Question: I am using the Membership provider on a MVC Razor website.
After the customer creates an account and then logs in, I need to make sure they add a system account(s) to their login otherwise the following pages will have issues.
Here is what my page looks like:

As you can see, they can click on any of the tabs at the top and circumvent this screen.
What is the best way to handle this?
Should I disable the tabs? If so, where would I disable them? Or should I do a check on each page and redirect them back to this page?
Thanks for the help!
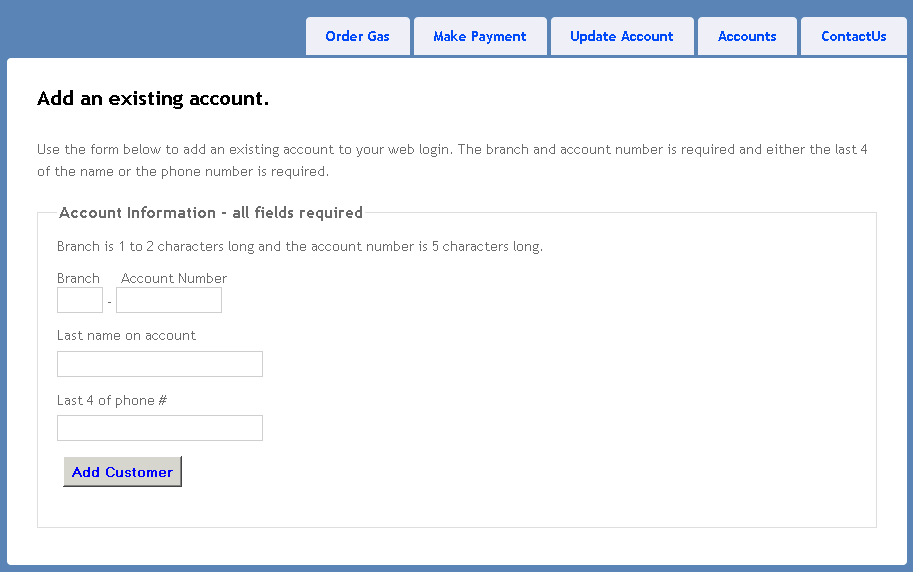
Answer: Use 'RedirectToAction()' if they have not created one e.g.
'''
public ActionResult OrderGas(){
// do check here to see if they have system account
if (!hasSystemAccount()){
// this will re-display the add another account page each time
return RedirectToAction("AddAnotherAccountAction");
}
//other wise continue;
return view("OrderGas");
}
'''
Alternatively you can use javascript to hide the buttons depending on a model
'''
public ActionResult OrderGas(){
// do check here to see if they have system account
Boolean hasAccount = this.hasSystemAccount();
// apply to the model
model.hasSystemAccount = hasAccount;
return view("OrderGas", model);
}
'''
Then your jquery can check this value and hide the links accordingly
'''
if($('#hasSystemAccount').val().toLower() = "false"){
$('.myLinkClass').hide();
}
'''